Question: '''
select * from <table>
'''

We need to transform the above answer set as below. We need to get the column name entry in each row with their corresponding values as shown below:
'''
Col1 Col2
JOB1 161
JOB2 38
'''
I tried following ways from below links (But didnt work out) :
- <URL>
- -
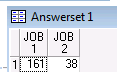
Answer: The links you posted show both possible solutions, if you need to get the column names as values you need to write them as literals:
'''
SELECT 'Job1', job1 FROM TAB
UNION ALL
SELECT 'Job2', job2 FROM TAB
'''